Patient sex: M
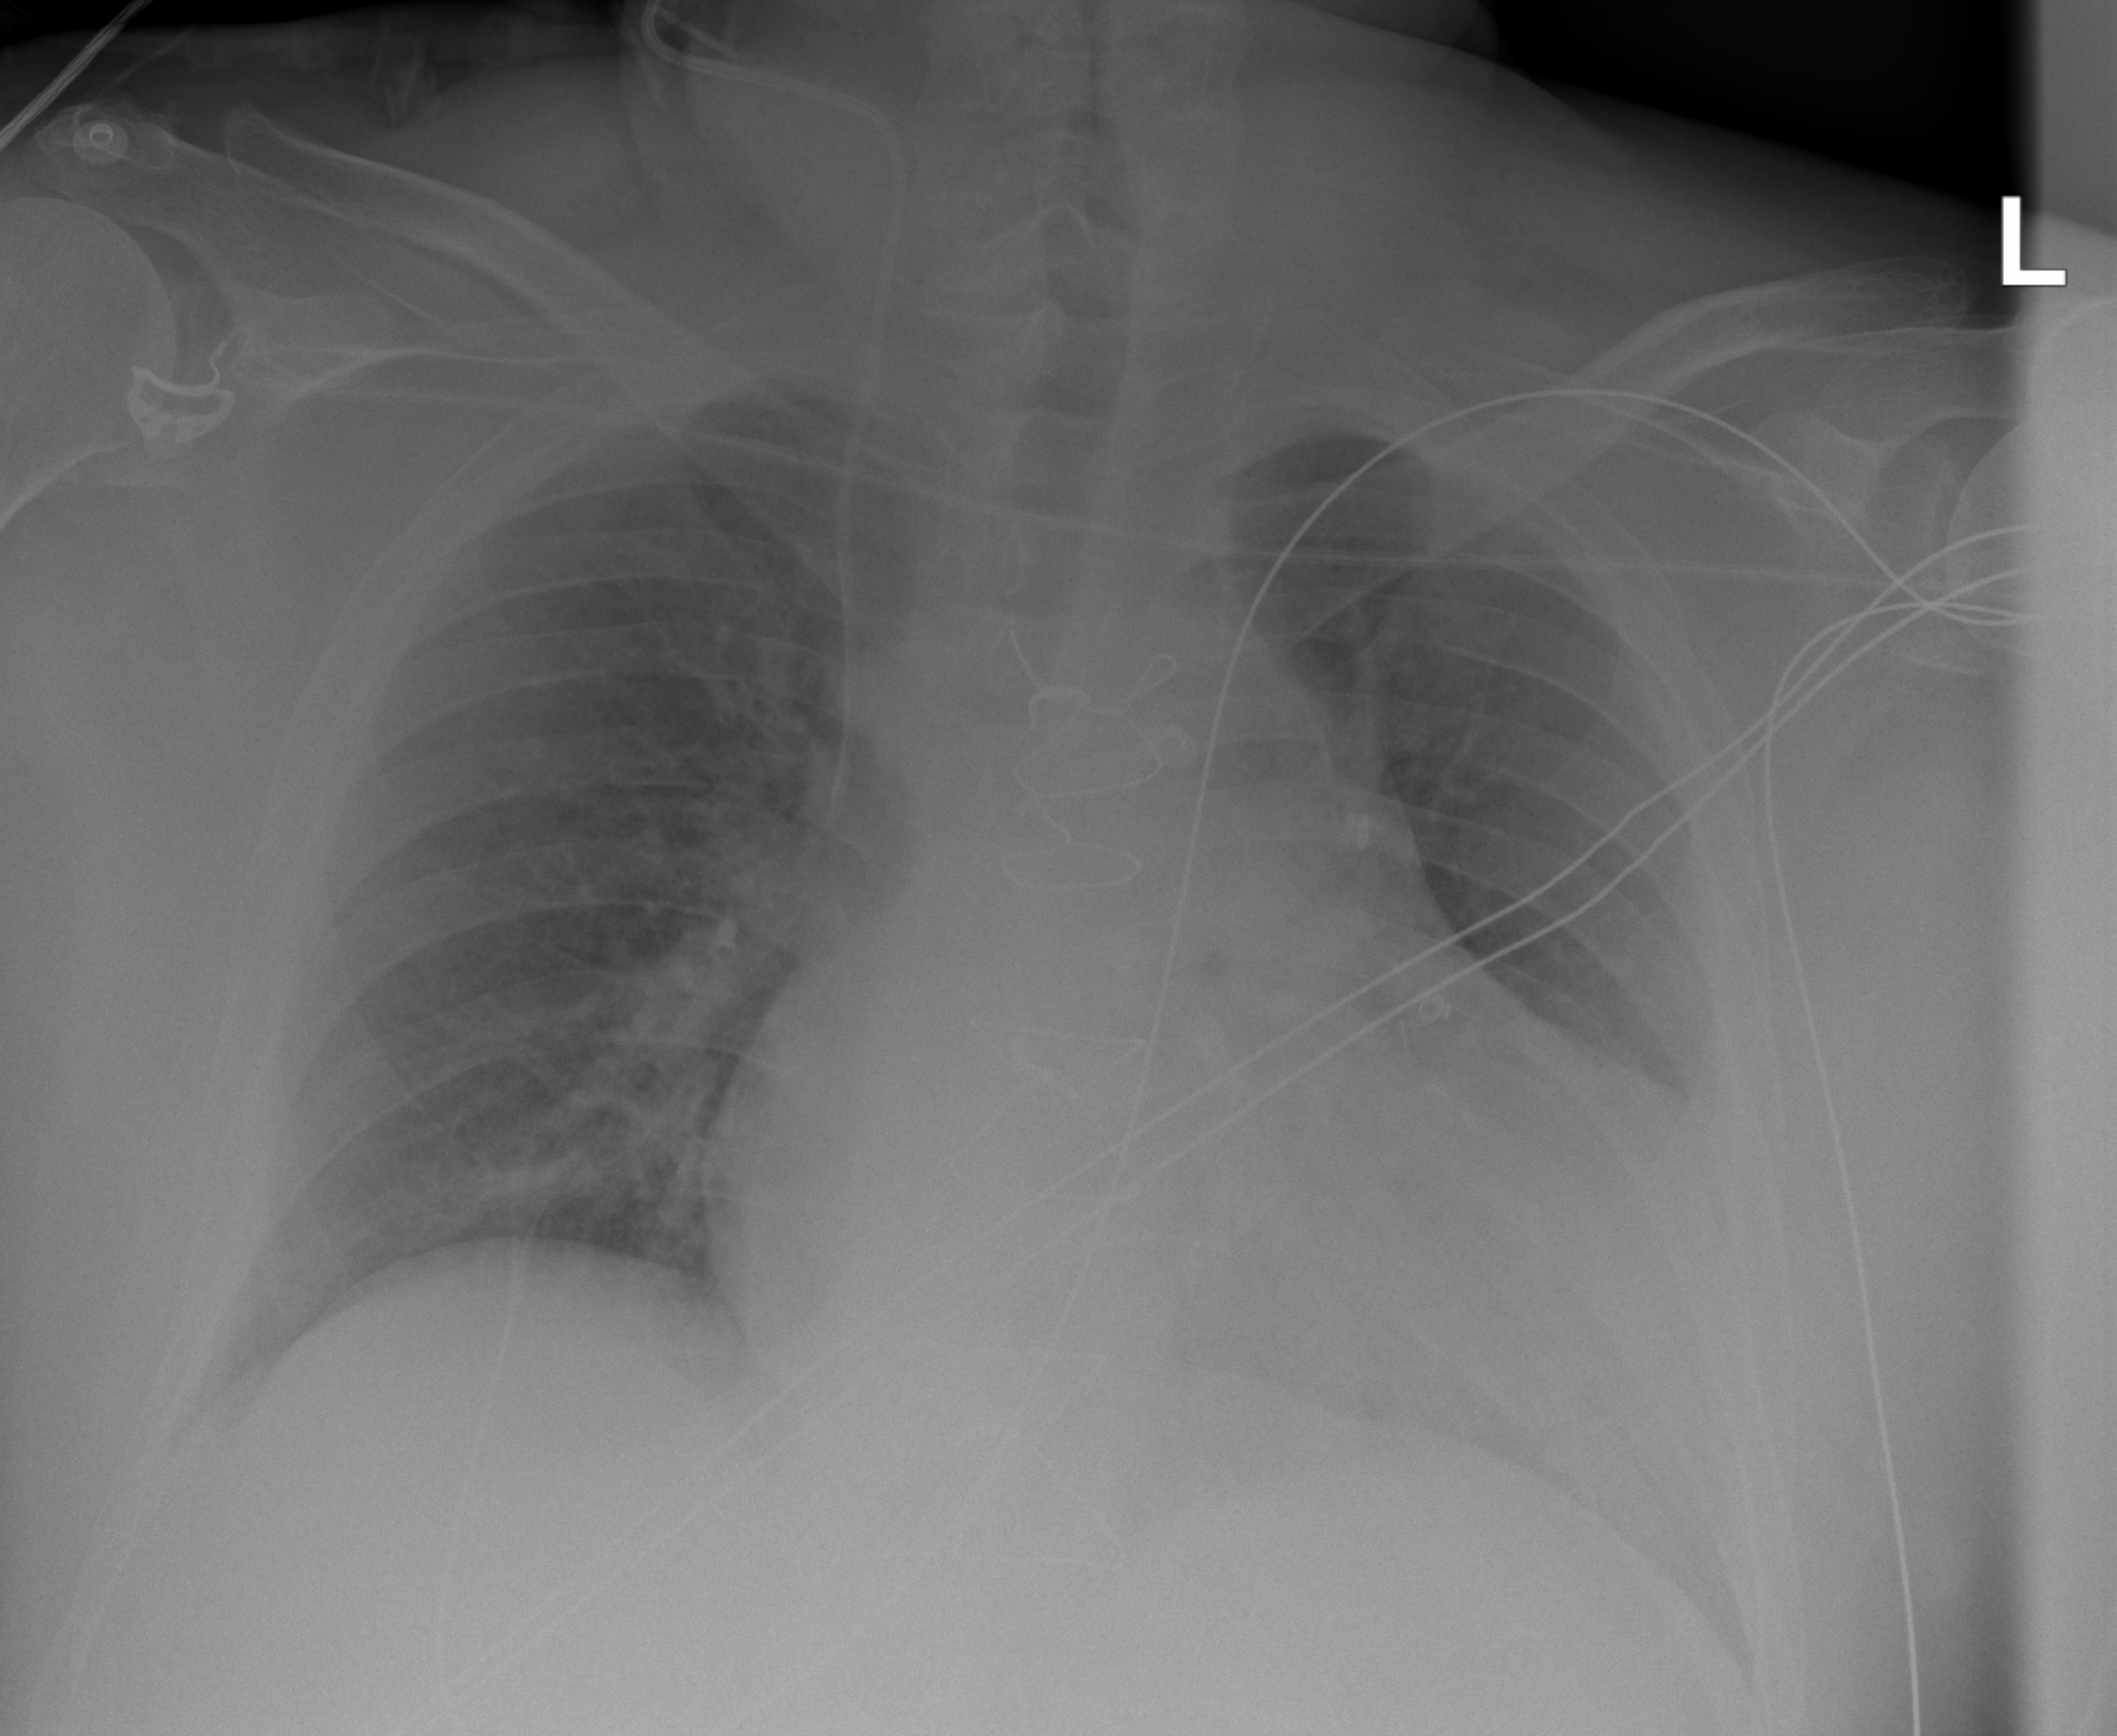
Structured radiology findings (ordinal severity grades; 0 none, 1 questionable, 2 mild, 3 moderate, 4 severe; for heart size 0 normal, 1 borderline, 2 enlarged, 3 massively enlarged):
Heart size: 2
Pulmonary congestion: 0
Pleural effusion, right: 0
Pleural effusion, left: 0
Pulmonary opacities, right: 0
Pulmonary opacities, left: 0
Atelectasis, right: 2
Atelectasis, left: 0